Question: I have an Application that you need to register in the db to connect to it but if you are not, there is a Error Screen but its really looking ugly as you can see

I have tried to check if the session where the user ID is saved == null and than clear Content and this is on the start page where every user is connecting first
'''
if (this.Session["SessionId"] ==null)
{
Response.ClearContent();
Response.Write("ERROR");
Response.End();
}
'''
Why do I get here an error
'''
<system.web>
<customErrors defaultRedirect="~/Error/Error.aspx" mode="Off"/>
</system.web>
'''
Thanks for help and fast answer
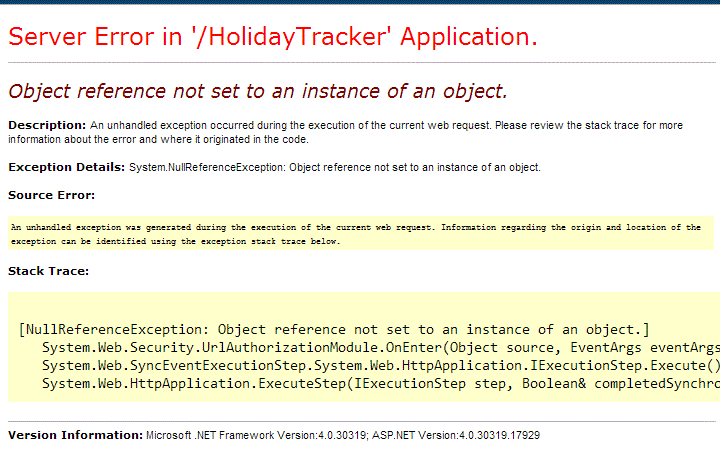
Answer: Turn on the <URL> mode of your application in web.config and give a custom page for errors. You will need to set 'defaultRedirect' property for unhandled errors.
'''
<customErrors defaultRedirect="url" mode="On|Off|RemoteOnly">
<error statusCode="statuscode" redirect="url"/>
</customErrors>
'''